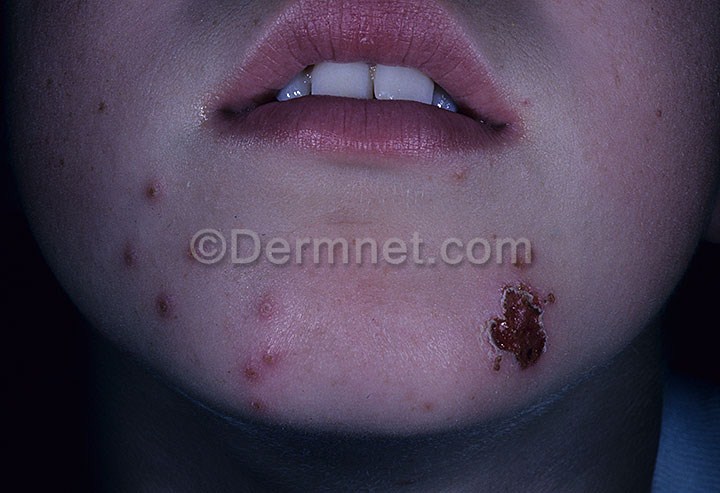
Disease: Warts Molluscum and other Viral Infections